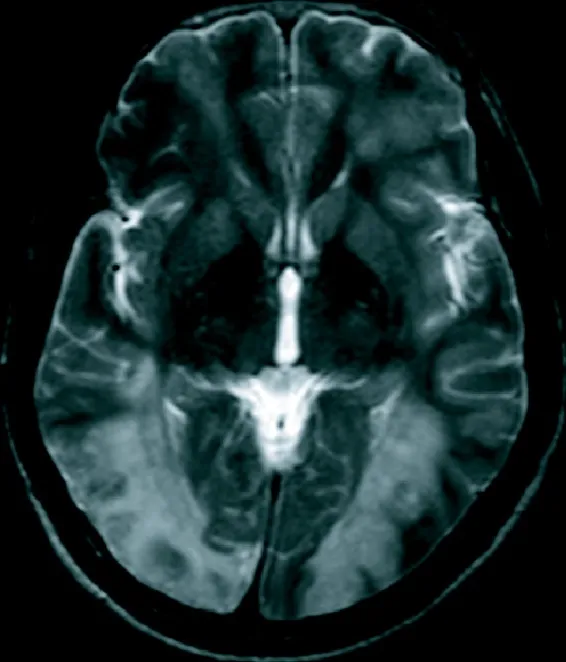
MRI scan of the brain demonstrating diffuse multi-stage intraparenchymal infarction and hemorrhage at both cerebral and cerebellar hemispheres, initially considered to be vasculitis.
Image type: radiology (mri)